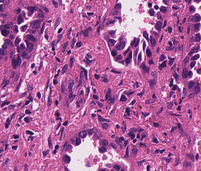
Tumor epithelial tissue: yes
Tumor-associated stroma tissue: yes
Normal tissue: no